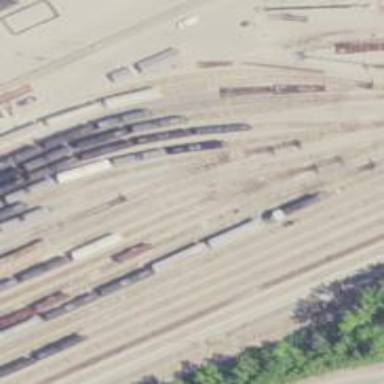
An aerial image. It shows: Railway yard used for servicing trains.